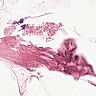
Metastatic tissue present: no